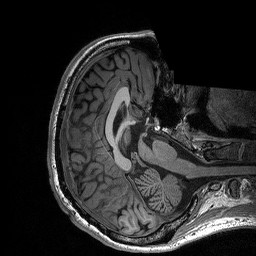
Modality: T1w
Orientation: axial
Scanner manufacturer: siemens
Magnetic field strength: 3 T